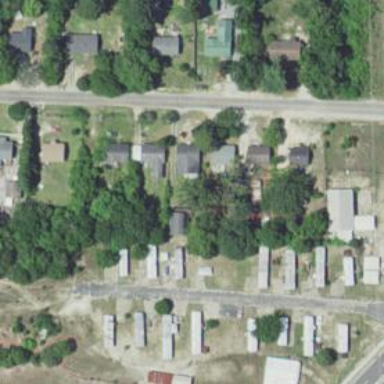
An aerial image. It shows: Residential area known as trailer park.